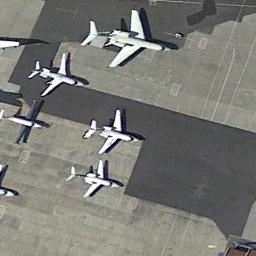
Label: airplane